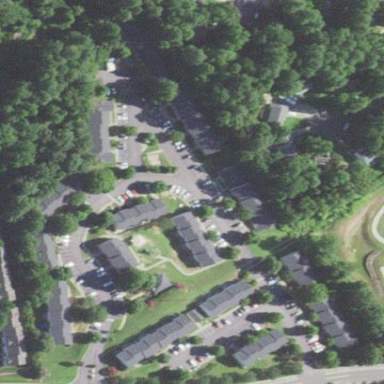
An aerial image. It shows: Residential area with apartments.